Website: home-depot
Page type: customer-info-address
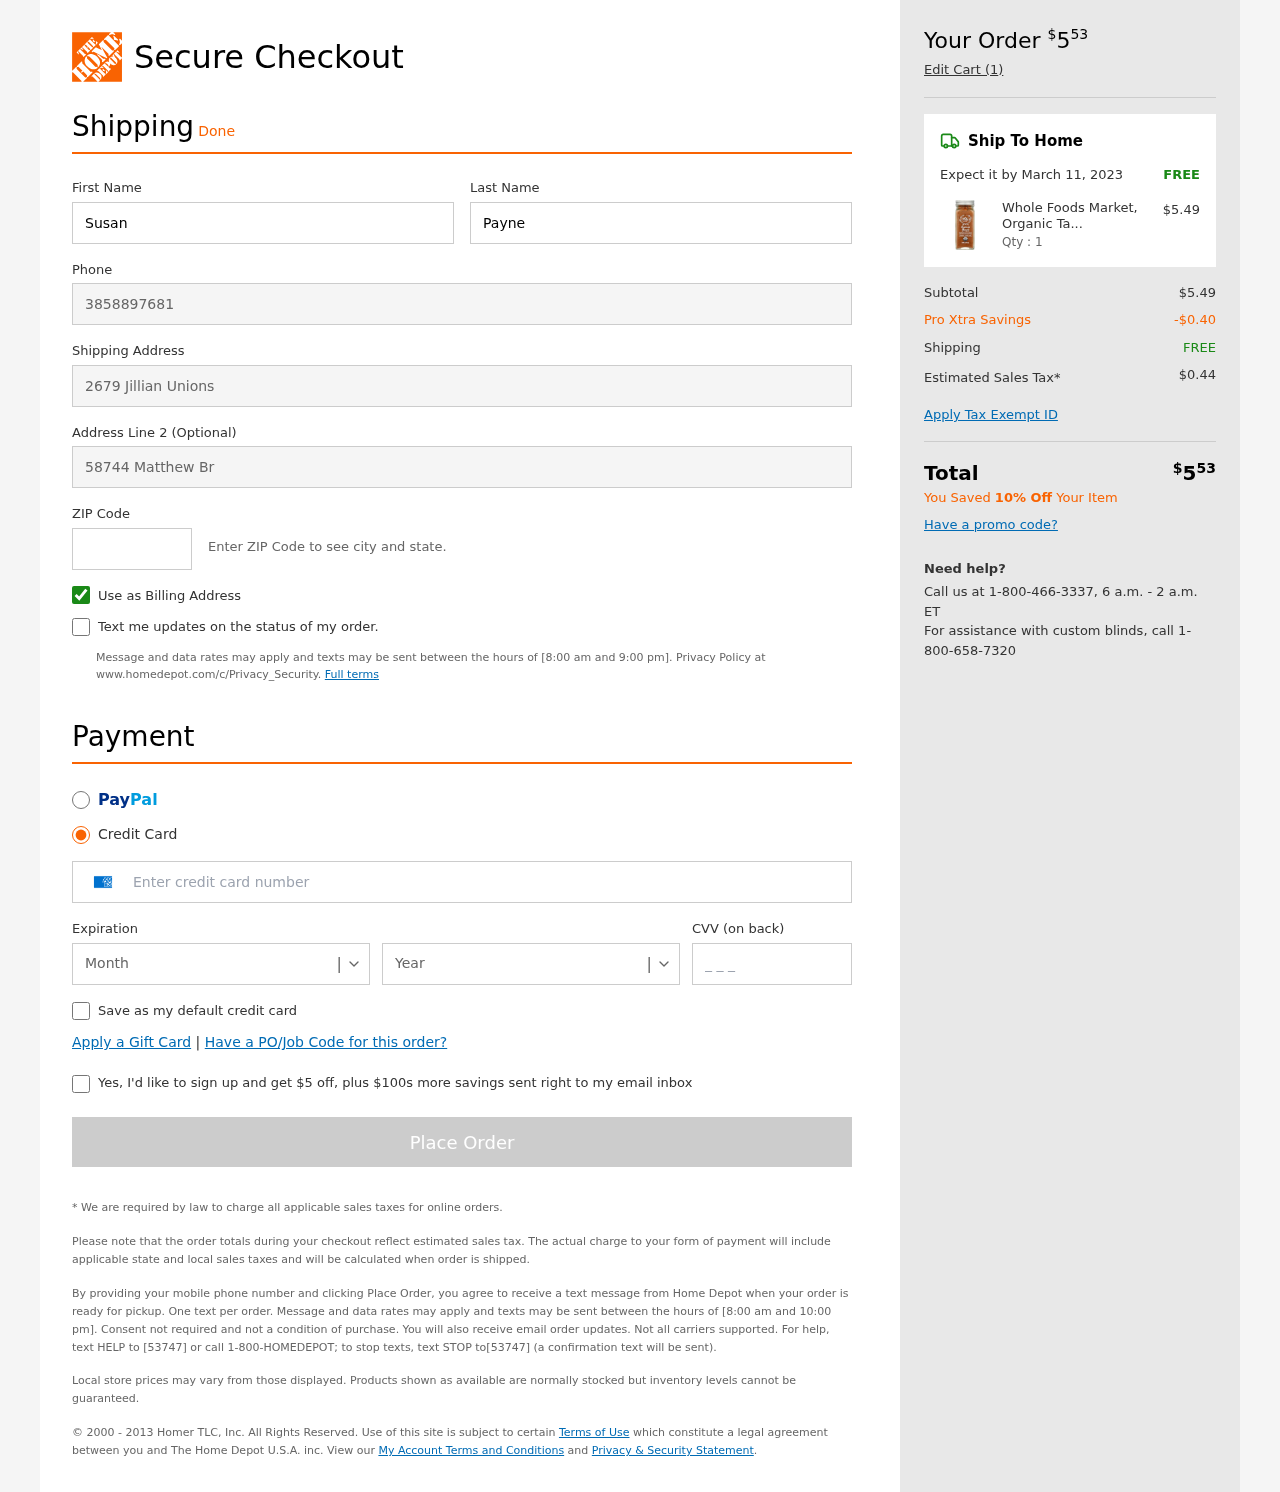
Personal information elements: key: PII_CARD_CVV
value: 7497
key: PII_CARD_EXPIRY_MONTH
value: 09
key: PII_CARD_EXPIRY_YEAR
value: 29
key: PII_CARD_NUMBER
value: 3467 8224 9093 424
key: PII_FIRSTNAME
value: Susan
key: PII_LASTNAME
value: Payne
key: PII_PHONE
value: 3858897681
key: PII_POSTCODE
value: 76104
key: PII_STREET
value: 2679 Jillian Unions
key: PII_STREET2
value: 58744 Matthew Bridge Apt. 229
Product elements: key: PRODUCT1_NAME
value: Whole Foods Market, Organic Tandoori Masala Seasoning, 2.08 oz
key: PRODUCT1_PRICE
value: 5.49
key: PRODUCT1_QUANTITY
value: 1
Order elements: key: ORDER_TOTAL
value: $553
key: ORDER_NUM_ITEMS
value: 1
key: ORDER_DELIVERY_DATE
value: March 11, 2023
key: ORDER_SHIPPING_COST
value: FREE
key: ORDER_SUBTOTAL
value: $5.49
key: ORDER_DISCOUNT
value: -$0.40
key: ORDER_SHIPPING_COST2
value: FREE
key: ORDER_TAX
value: $0.44
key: ORDER_TOTAL2
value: $553
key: ORDER_SAVINGS_MESSAGE
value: You Saved 10% Off Your Item